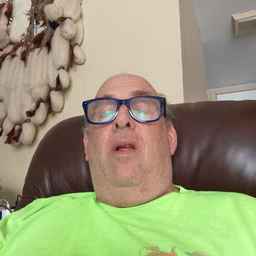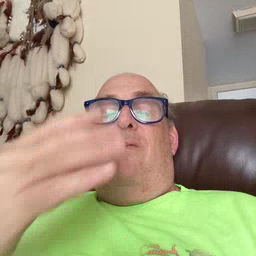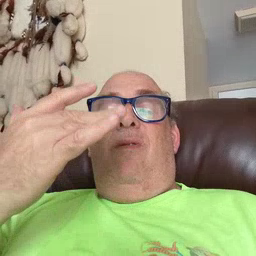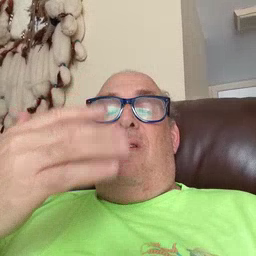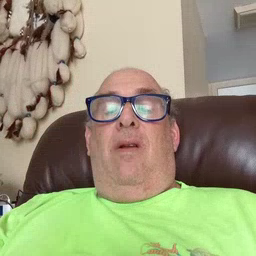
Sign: finger